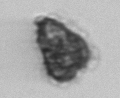
Label: Syracosphaera_pulchra